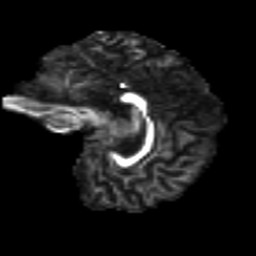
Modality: FA
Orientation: sagittal
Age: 26
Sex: female
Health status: ill
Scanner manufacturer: siemens
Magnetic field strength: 3 T
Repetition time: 6.5 s
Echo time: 0.062 s